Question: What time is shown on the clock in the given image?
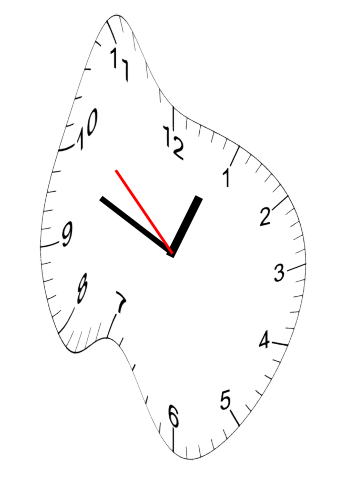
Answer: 12:48:52